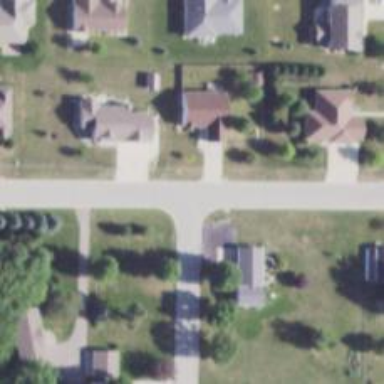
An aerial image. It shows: Residential road.